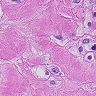
Metastatic tissue present: yes